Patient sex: M
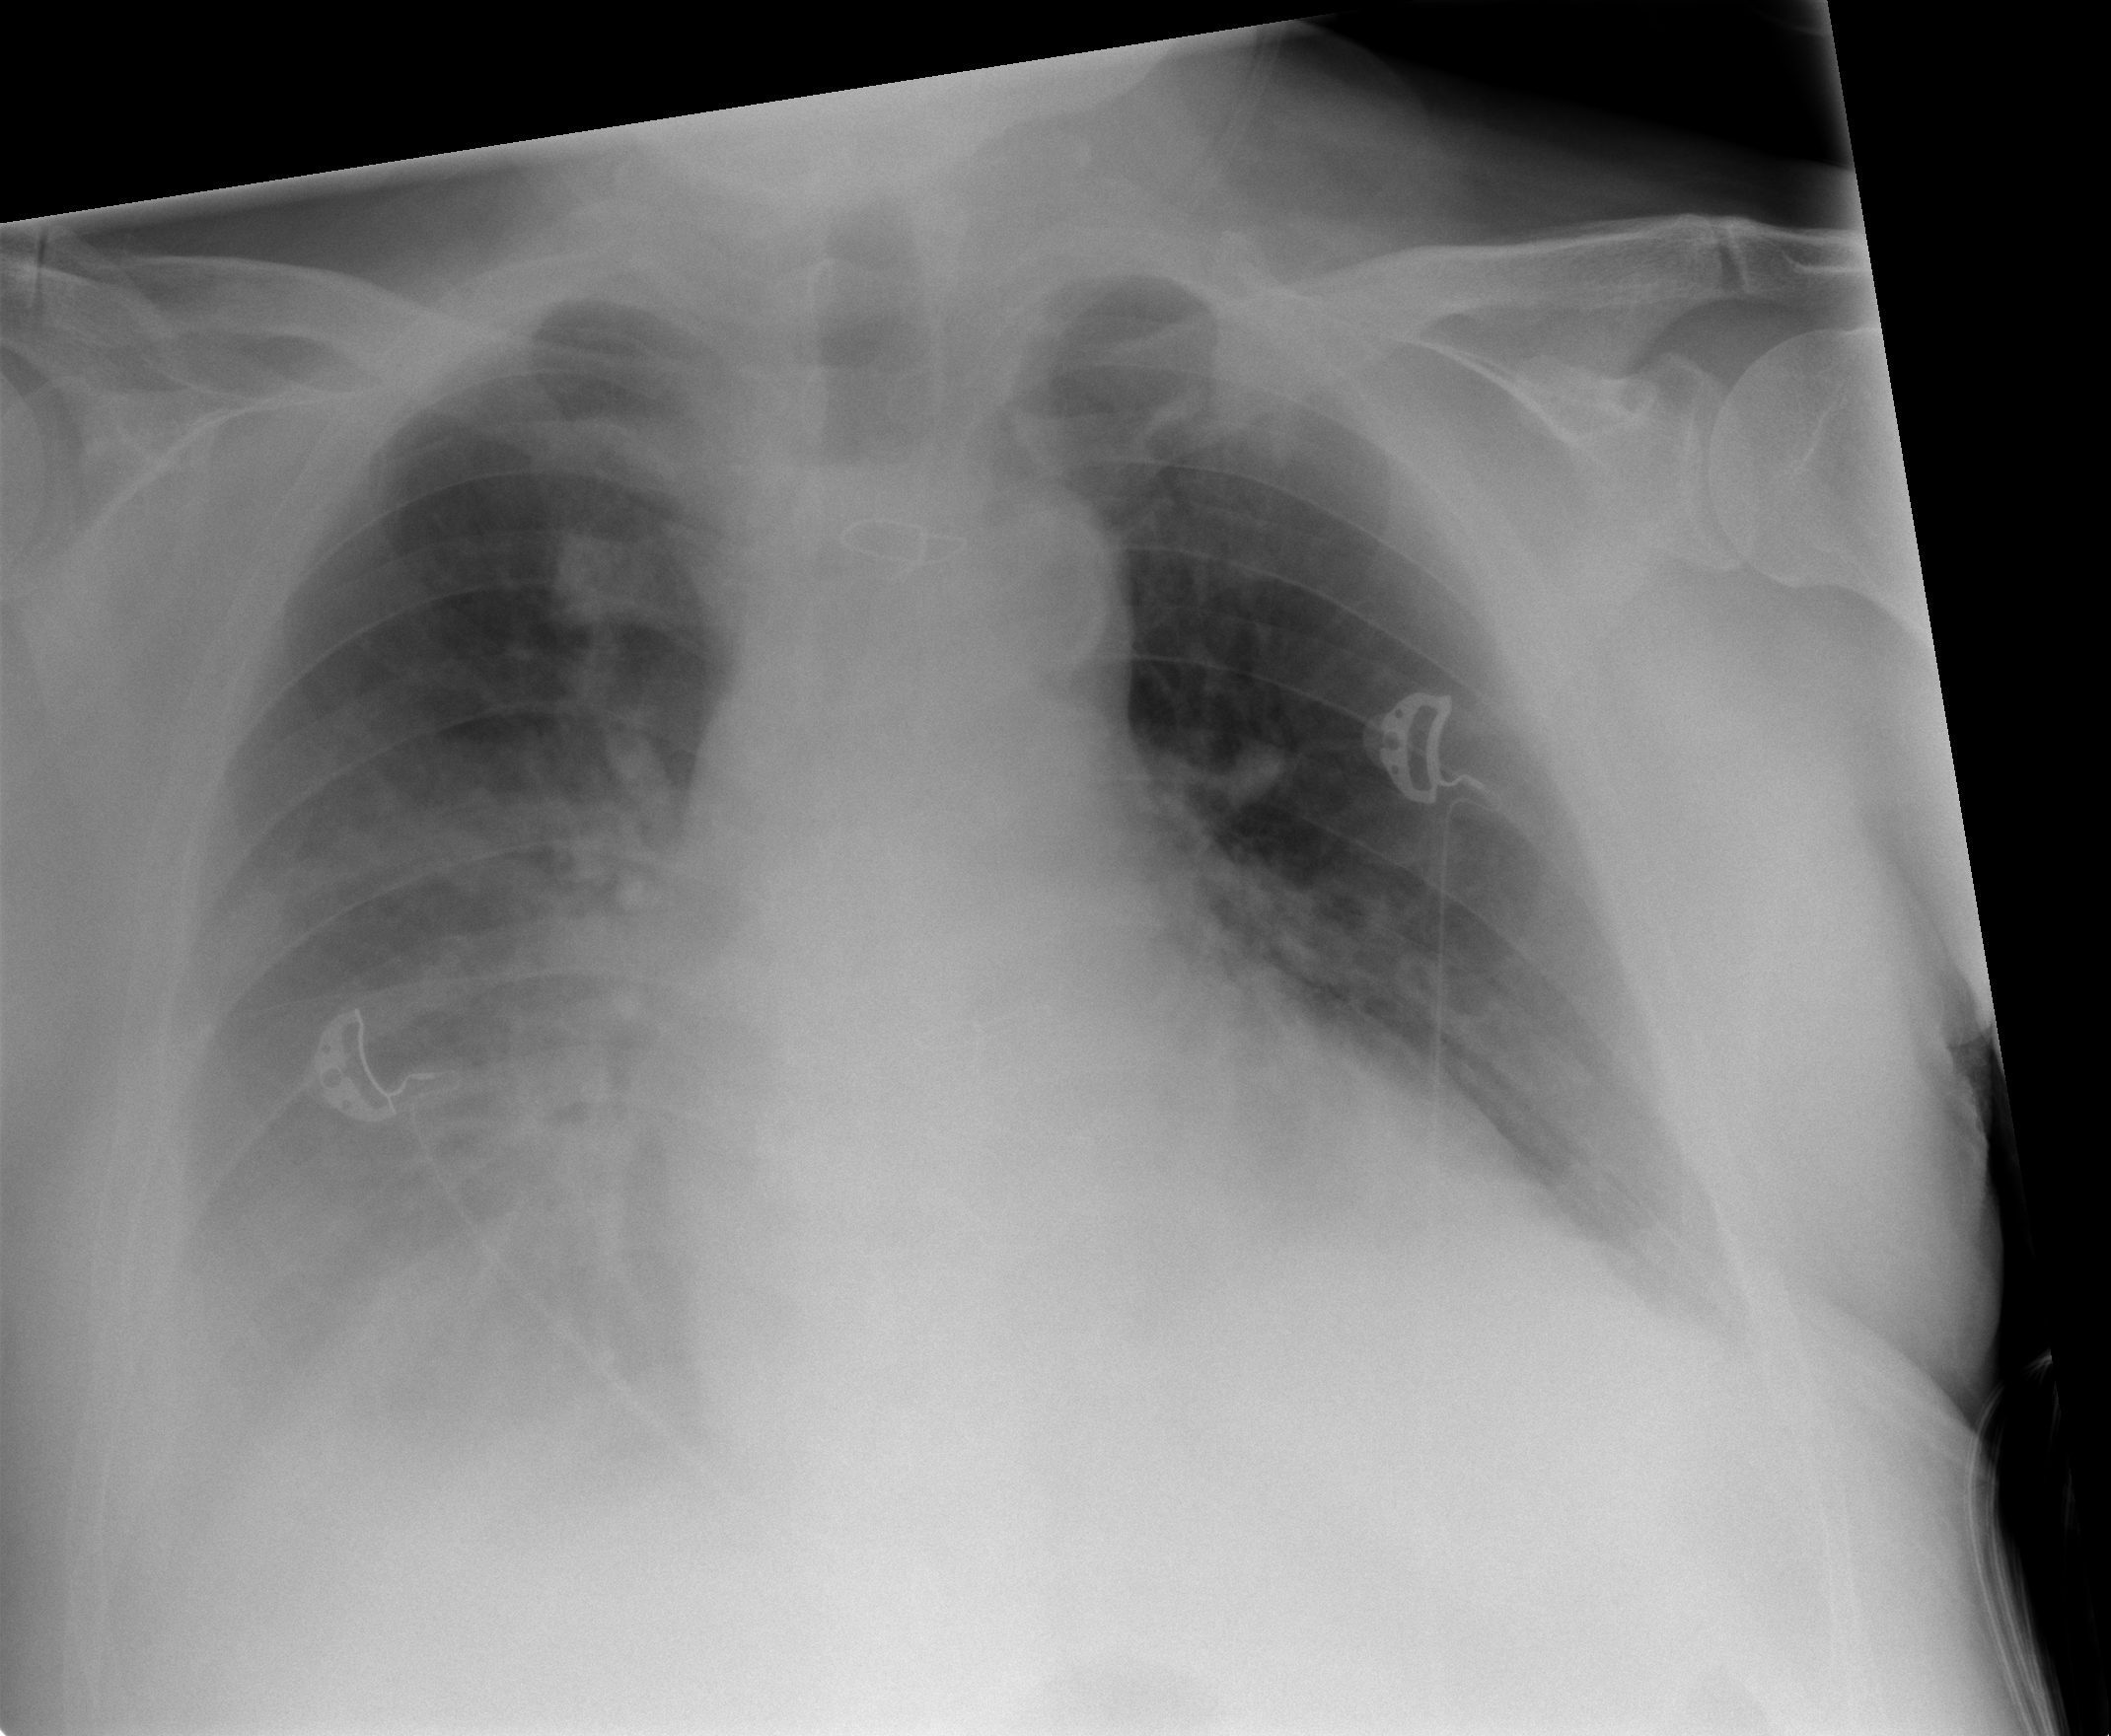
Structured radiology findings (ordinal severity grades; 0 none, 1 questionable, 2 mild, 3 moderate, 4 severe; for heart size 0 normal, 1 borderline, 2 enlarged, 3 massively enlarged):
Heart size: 2
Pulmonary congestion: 2
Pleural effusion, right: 3
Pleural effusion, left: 2
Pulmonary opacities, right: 0
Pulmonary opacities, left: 0
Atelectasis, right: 2
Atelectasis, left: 2